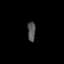
Tissue: skin
Cell type: Epithelial cells
Senescence score: 0.281
Nuclear area (px): 153
Mean DAPI intensity: 82.882